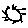
Label: sun